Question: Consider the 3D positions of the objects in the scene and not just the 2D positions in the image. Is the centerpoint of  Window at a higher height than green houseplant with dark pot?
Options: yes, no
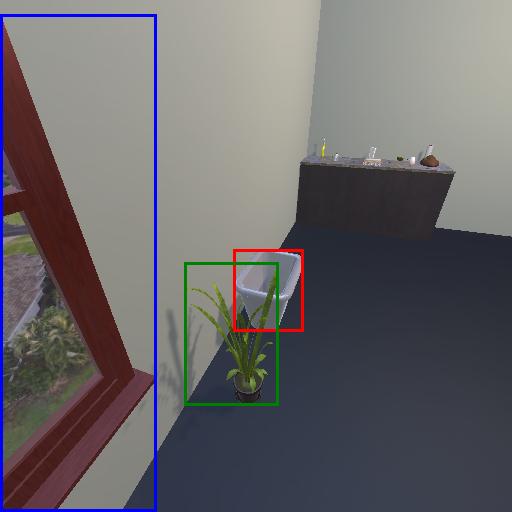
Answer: yes